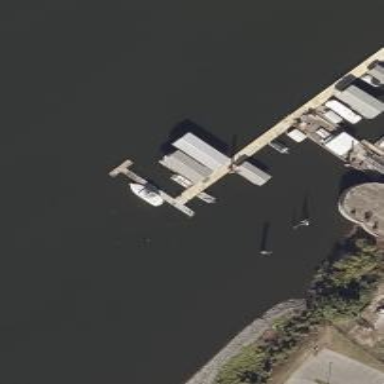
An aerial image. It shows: Man-made pier.